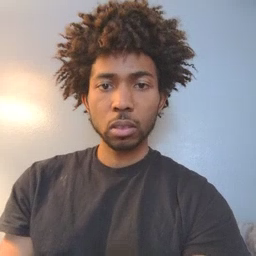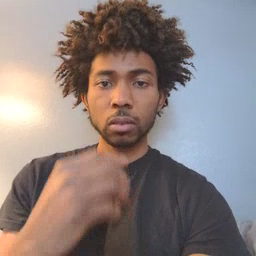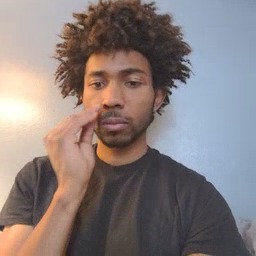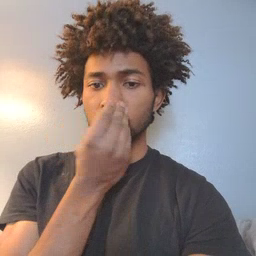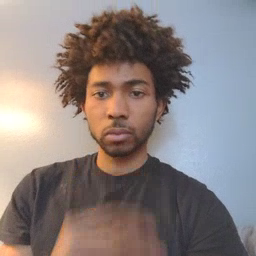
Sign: flower